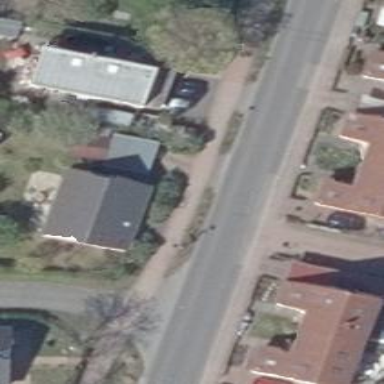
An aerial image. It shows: Sidewalk along the footway.